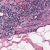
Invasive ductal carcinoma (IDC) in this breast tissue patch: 0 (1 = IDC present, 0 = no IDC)